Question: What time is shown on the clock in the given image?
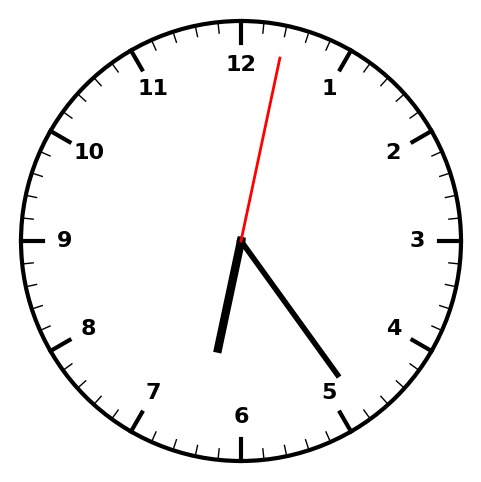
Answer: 06:24:02